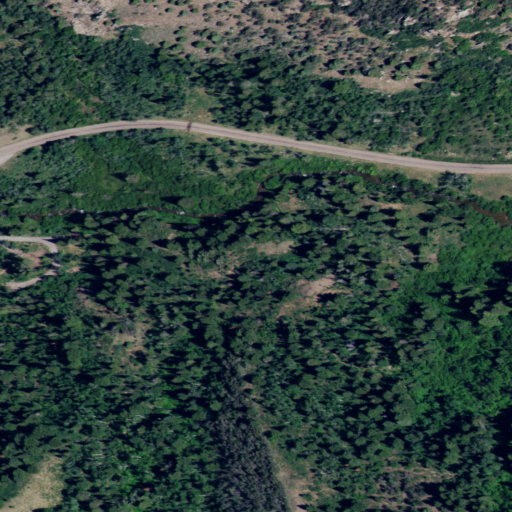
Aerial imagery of valley in Idaho named Porcupine Hollow containing evergreen forest, deciduous forest, and shrub